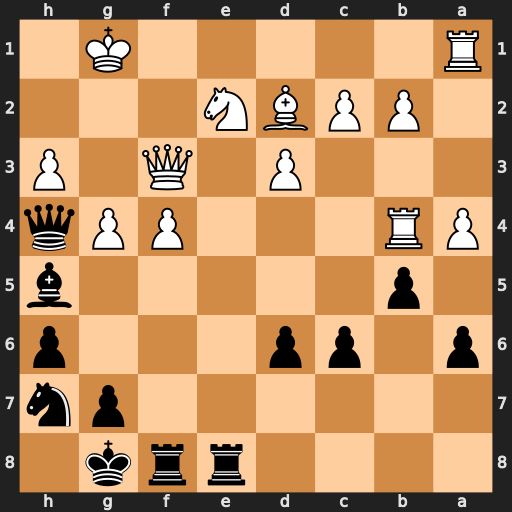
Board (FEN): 4rrk1/6pn/p1pp3p/1p5b/PR3PPq/3P1Q1P/1PPBN3/R5K1
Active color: b
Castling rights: -
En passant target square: -
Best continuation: Ng5 Qg3 Nxh3+